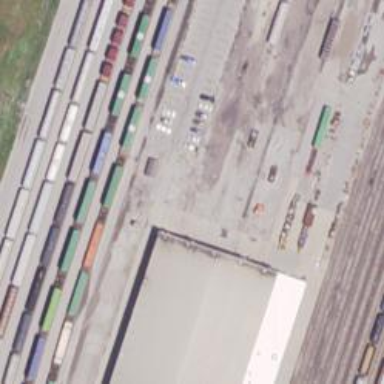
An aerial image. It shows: Covered railway tunnel in rail yard.